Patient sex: F
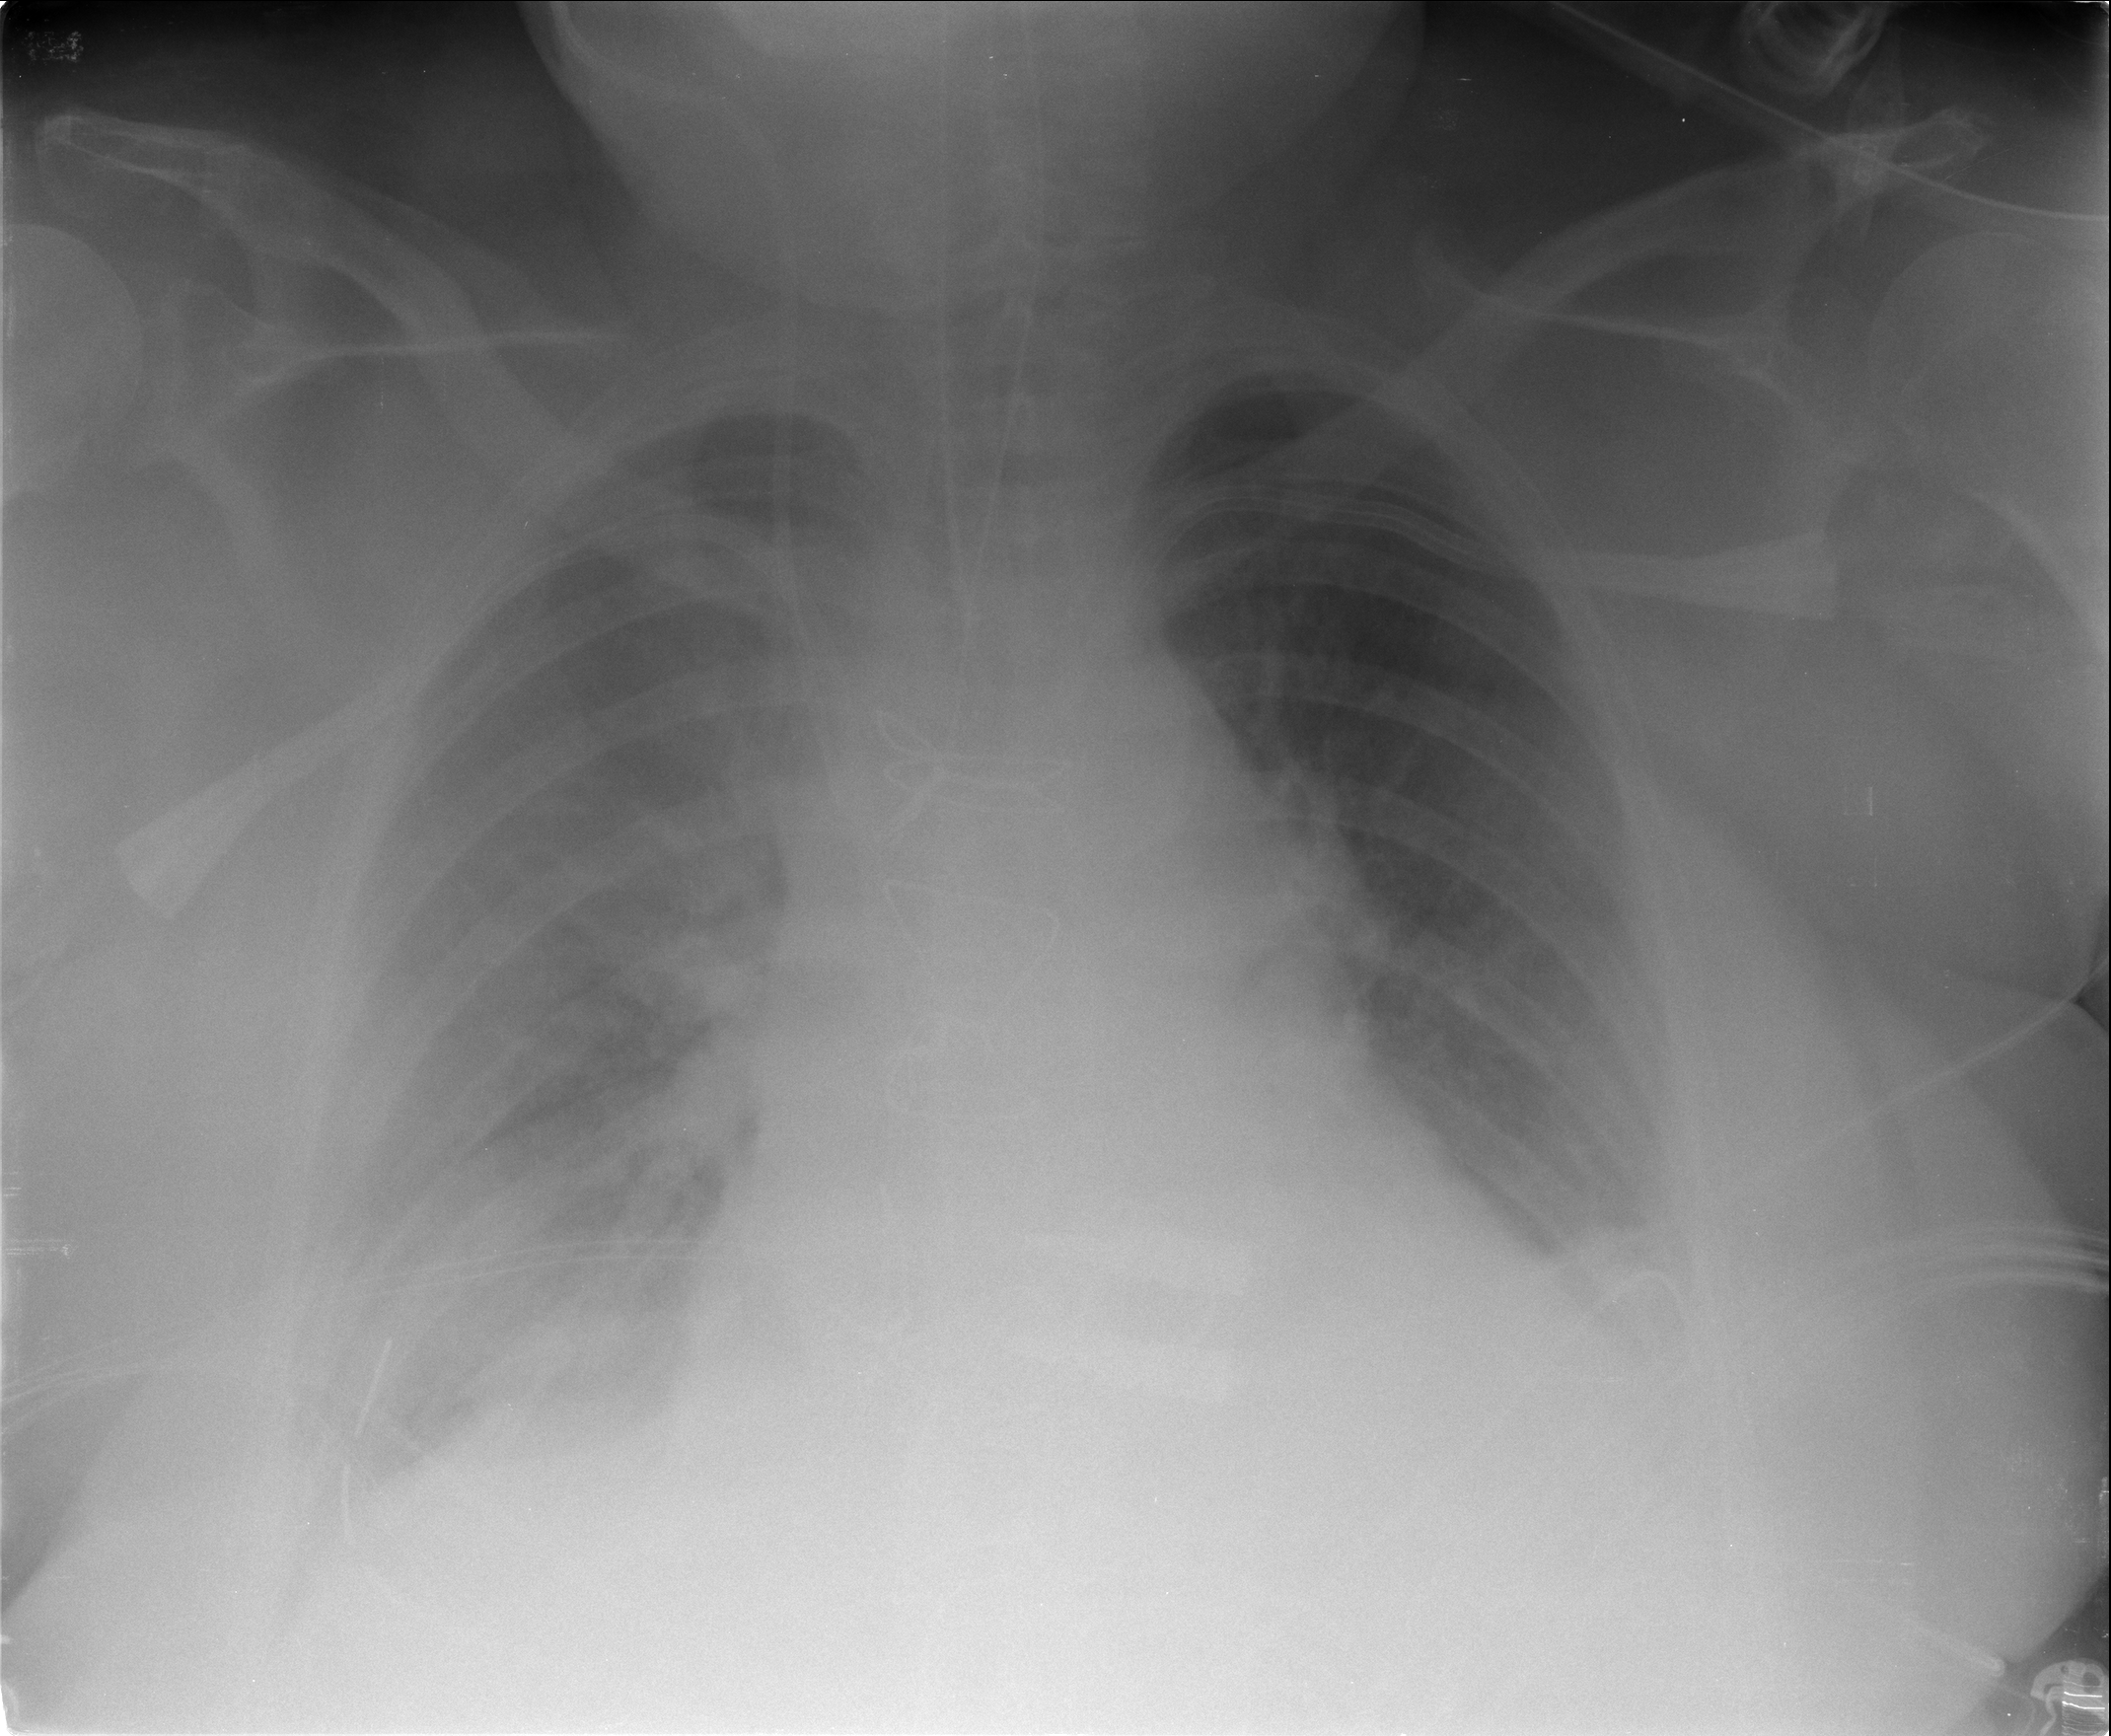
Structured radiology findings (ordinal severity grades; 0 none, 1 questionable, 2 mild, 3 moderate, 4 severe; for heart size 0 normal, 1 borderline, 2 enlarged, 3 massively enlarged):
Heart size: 2
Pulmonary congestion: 2
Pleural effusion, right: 2
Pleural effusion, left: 2
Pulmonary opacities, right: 0
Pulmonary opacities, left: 0
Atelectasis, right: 2
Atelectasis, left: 2